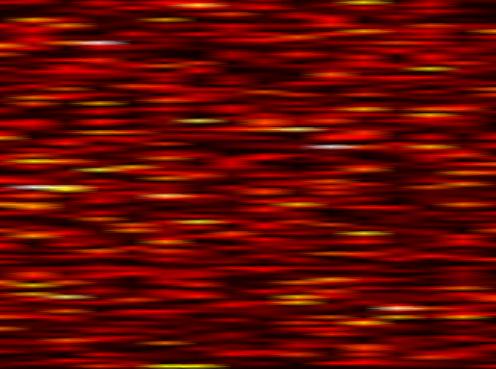
Label: FOFDM